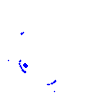
Particle: proton